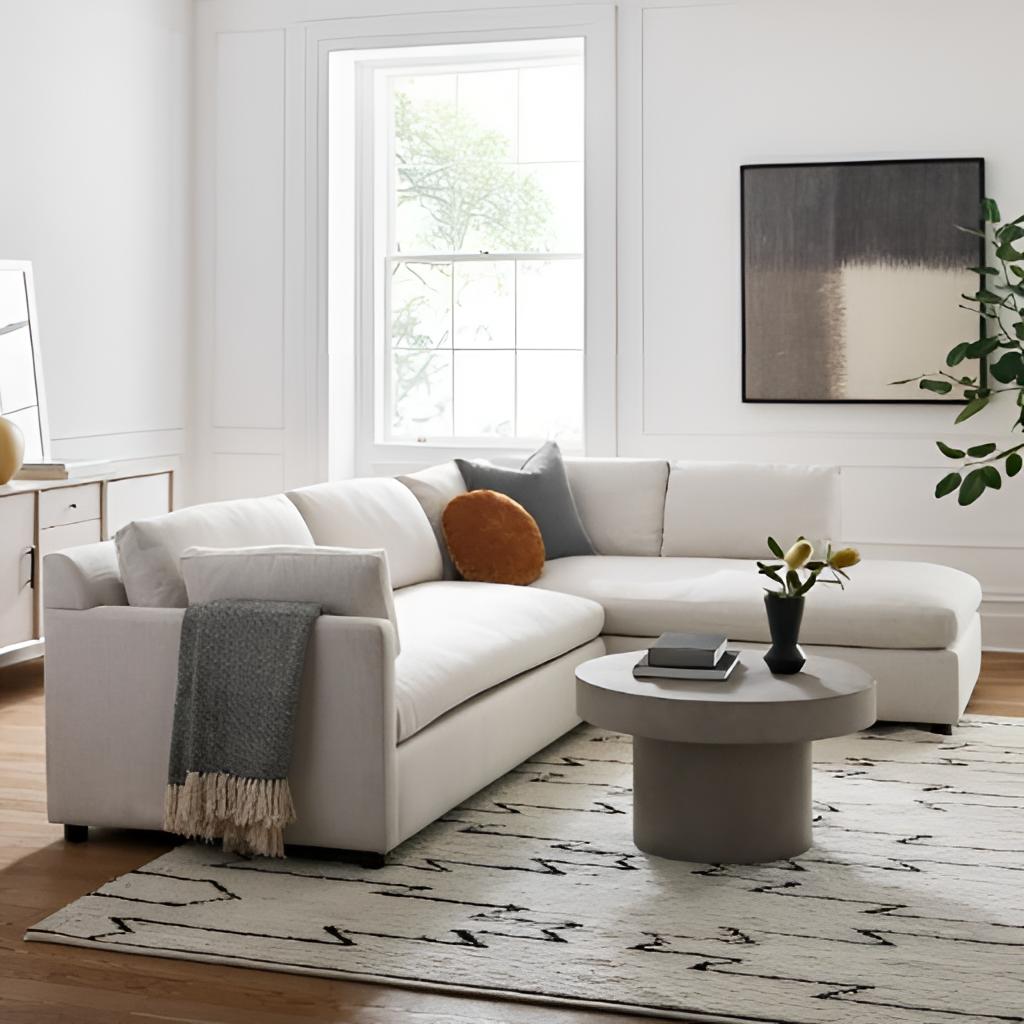
living room, white fabric sectional sofa, wood flooring, with plank pattern, contemporary, white paint wallpaper, with solid pattern